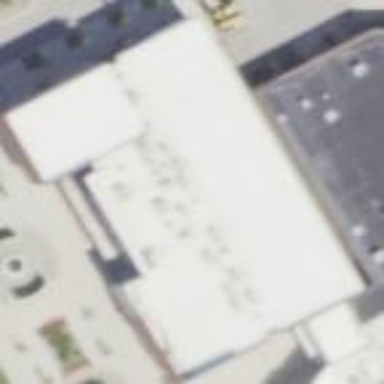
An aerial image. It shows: Retail building that includes cinema.